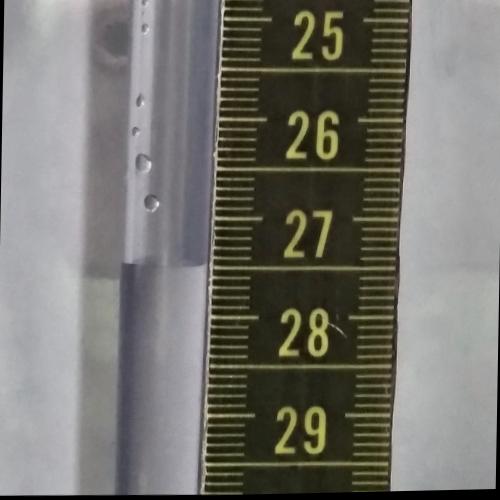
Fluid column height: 27.5 cm